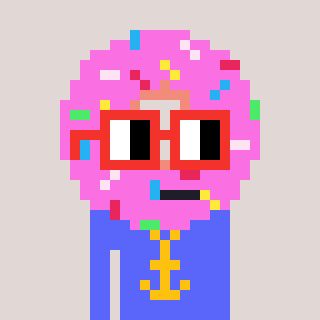
a pixel art character with square red glasses, a doughnut-shaped head and a purple-colored body on a warm background